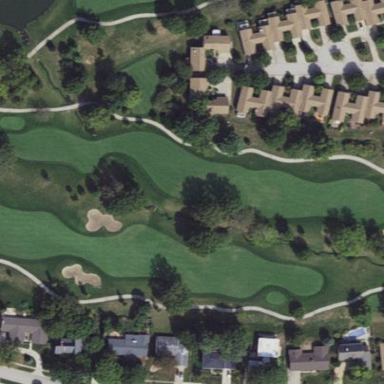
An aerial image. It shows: Golf fairway in the image.